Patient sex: M
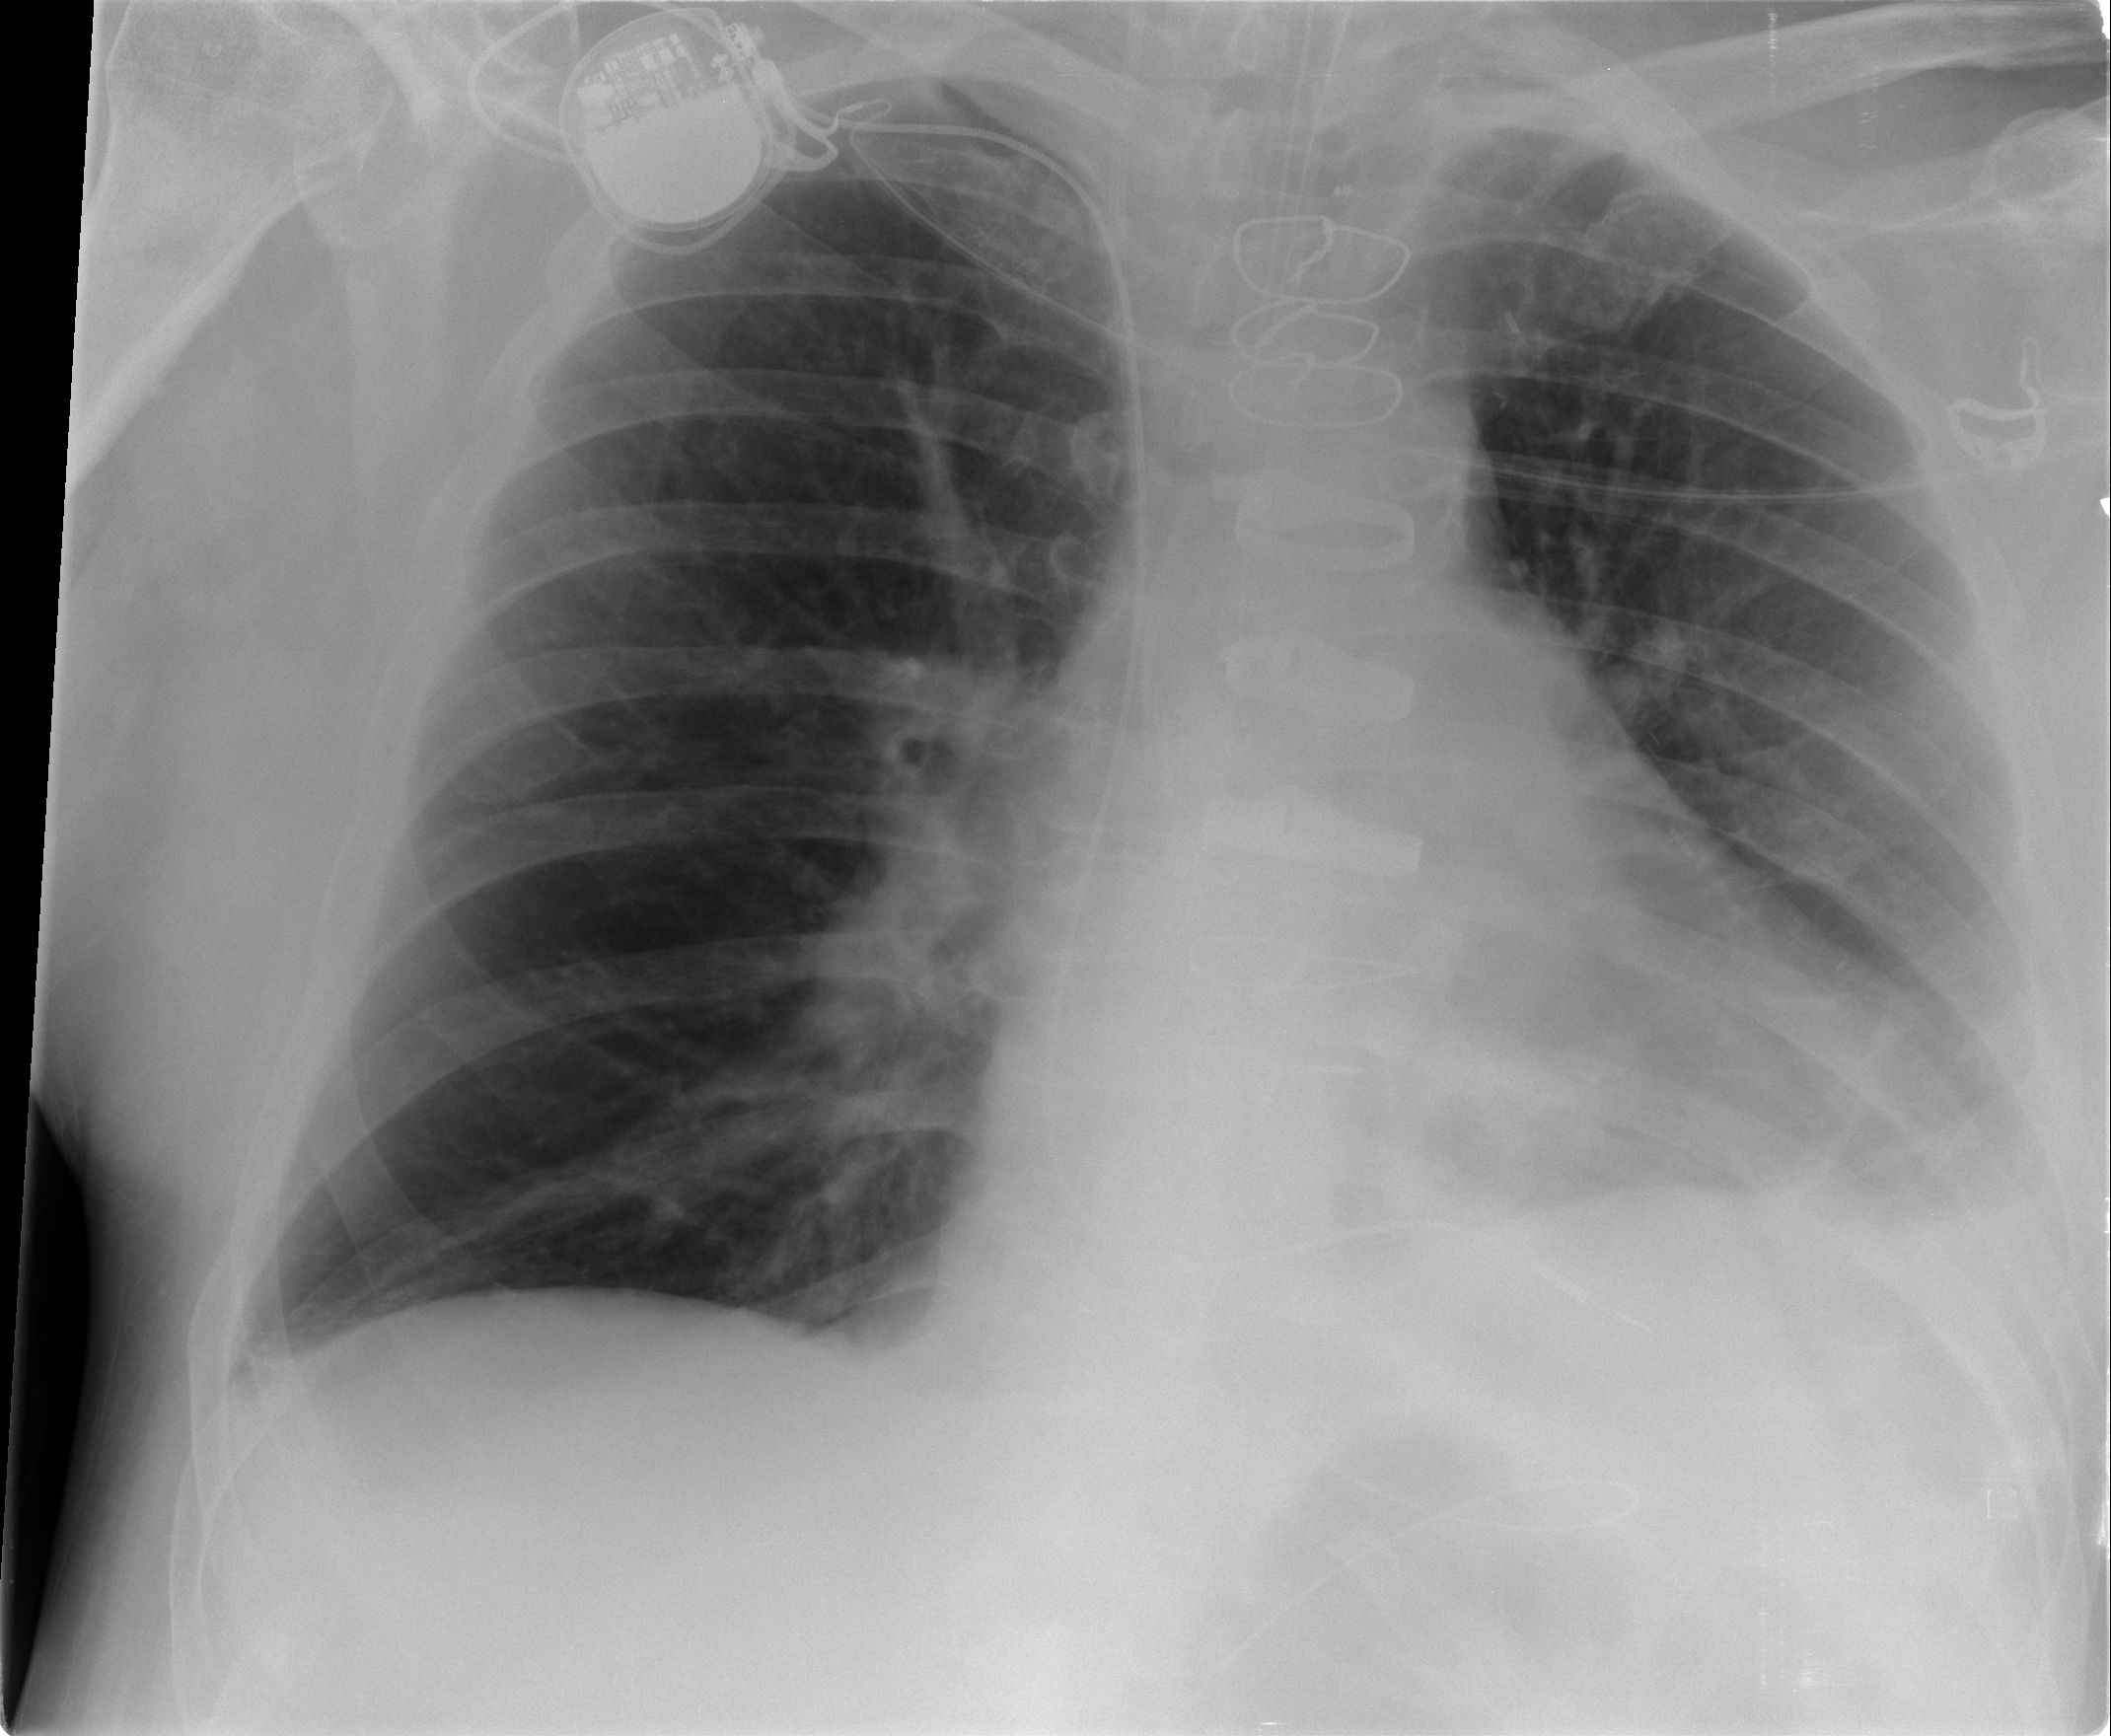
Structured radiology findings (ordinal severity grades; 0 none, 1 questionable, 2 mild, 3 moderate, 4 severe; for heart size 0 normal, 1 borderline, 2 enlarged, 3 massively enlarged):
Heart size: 2
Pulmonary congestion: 0
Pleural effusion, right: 0
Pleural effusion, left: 2
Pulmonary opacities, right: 0
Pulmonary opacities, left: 0
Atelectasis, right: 2
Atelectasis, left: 2